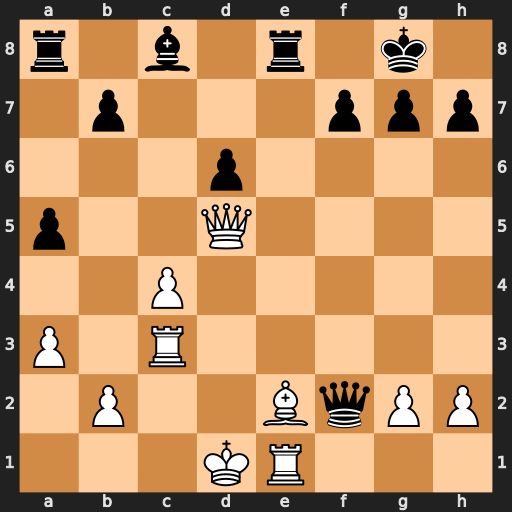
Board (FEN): r1b1r1k1/1p3ppp/3p4/p2Q4/2P5/P1R5/1P2BqPP/3KR3
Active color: w
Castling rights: -
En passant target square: -
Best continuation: Rf3 Qxe1+ Kxe1